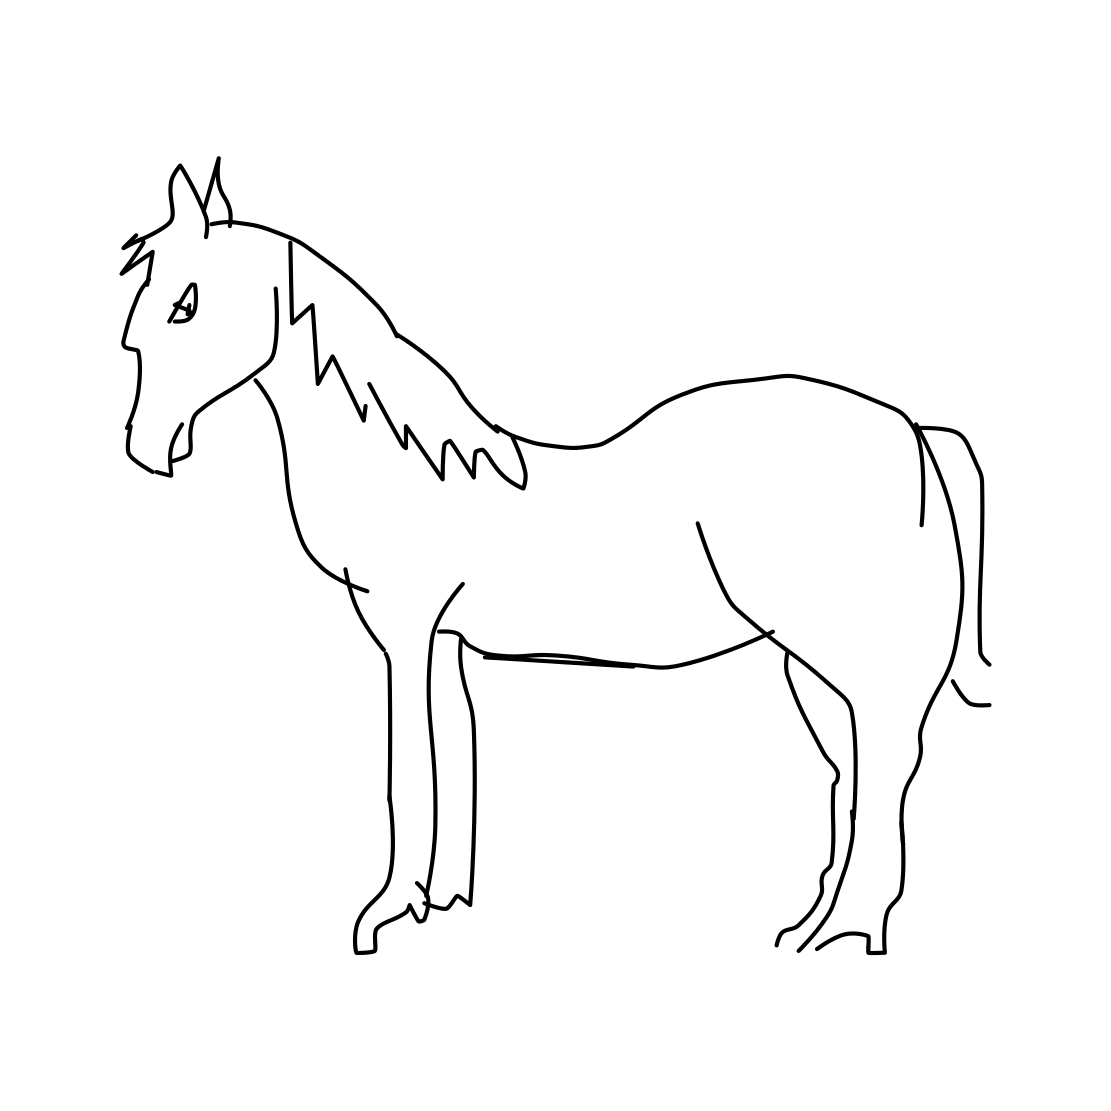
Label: horse